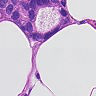
Metastatic tissue present: yes